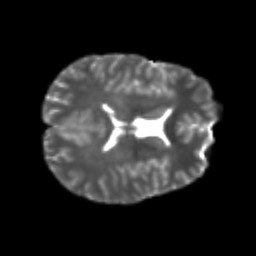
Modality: T2w
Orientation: axial
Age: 20
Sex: male
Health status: healthy
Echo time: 0.074 s